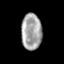
Tissue: skin
Cell type: Epithelial cells
Senescence score: 0.7834
Nuclear area (px): 724
Mean DAPI intensity: 164.193